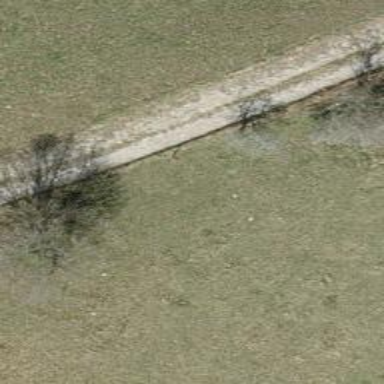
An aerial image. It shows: Unpaved track road with grade3 tracktype.